Question: I'm trying to allow the height of the subview (the white box inside the view. The view controller swift file is a separate XIB file) depending on the amount of content in it. How do I do this?

This is what I have so far for it:
'''
@IBOutlet weak var myScrollView: UIScrollView!
@IBOutlet weak var myContentView: UIView!
override func viewDidLayoutSubviews()
{
let scrollViewBounds = myScrollView.bounds
let containerViewBounds = //I am not sure how to do the rest
}
'''
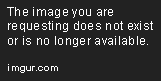
Answer: The best way to achieve this is to use autolayout. You have great tutorail here:
<URL>
If you don't want to use it, set reference for your view inside your view controller for that view, and use various functions to calculate height. There are several ways for labels ( <URL>, etc.